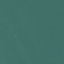
Land use / land cover: SeaLake